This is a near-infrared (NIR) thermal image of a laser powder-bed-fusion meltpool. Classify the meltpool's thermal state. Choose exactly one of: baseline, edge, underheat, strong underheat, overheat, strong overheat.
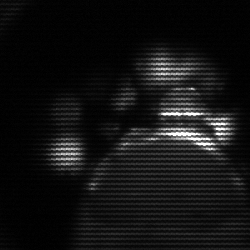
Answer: baseline